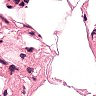
Metastatic tissue present: no